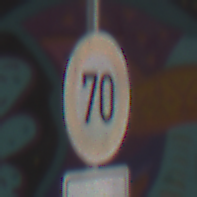
Verkehrszeichen: Geschwindigkeit70
Zusatzzeichen unten: HinweisDurchVerbaleAngabe6
Umgebung: Roofed, Special
Tageszeit: Midday
Wetter: Overcast
Licht: Natural
Jahreszeit: NotSpecified
Kontrast: MediumContrast